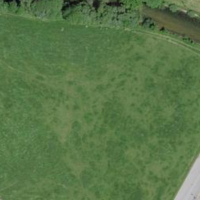
EUNIS habitat code: 55
Species observed at this site:
Epilobium hirsutum